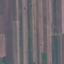
Label: AnnualCrop